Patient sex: F
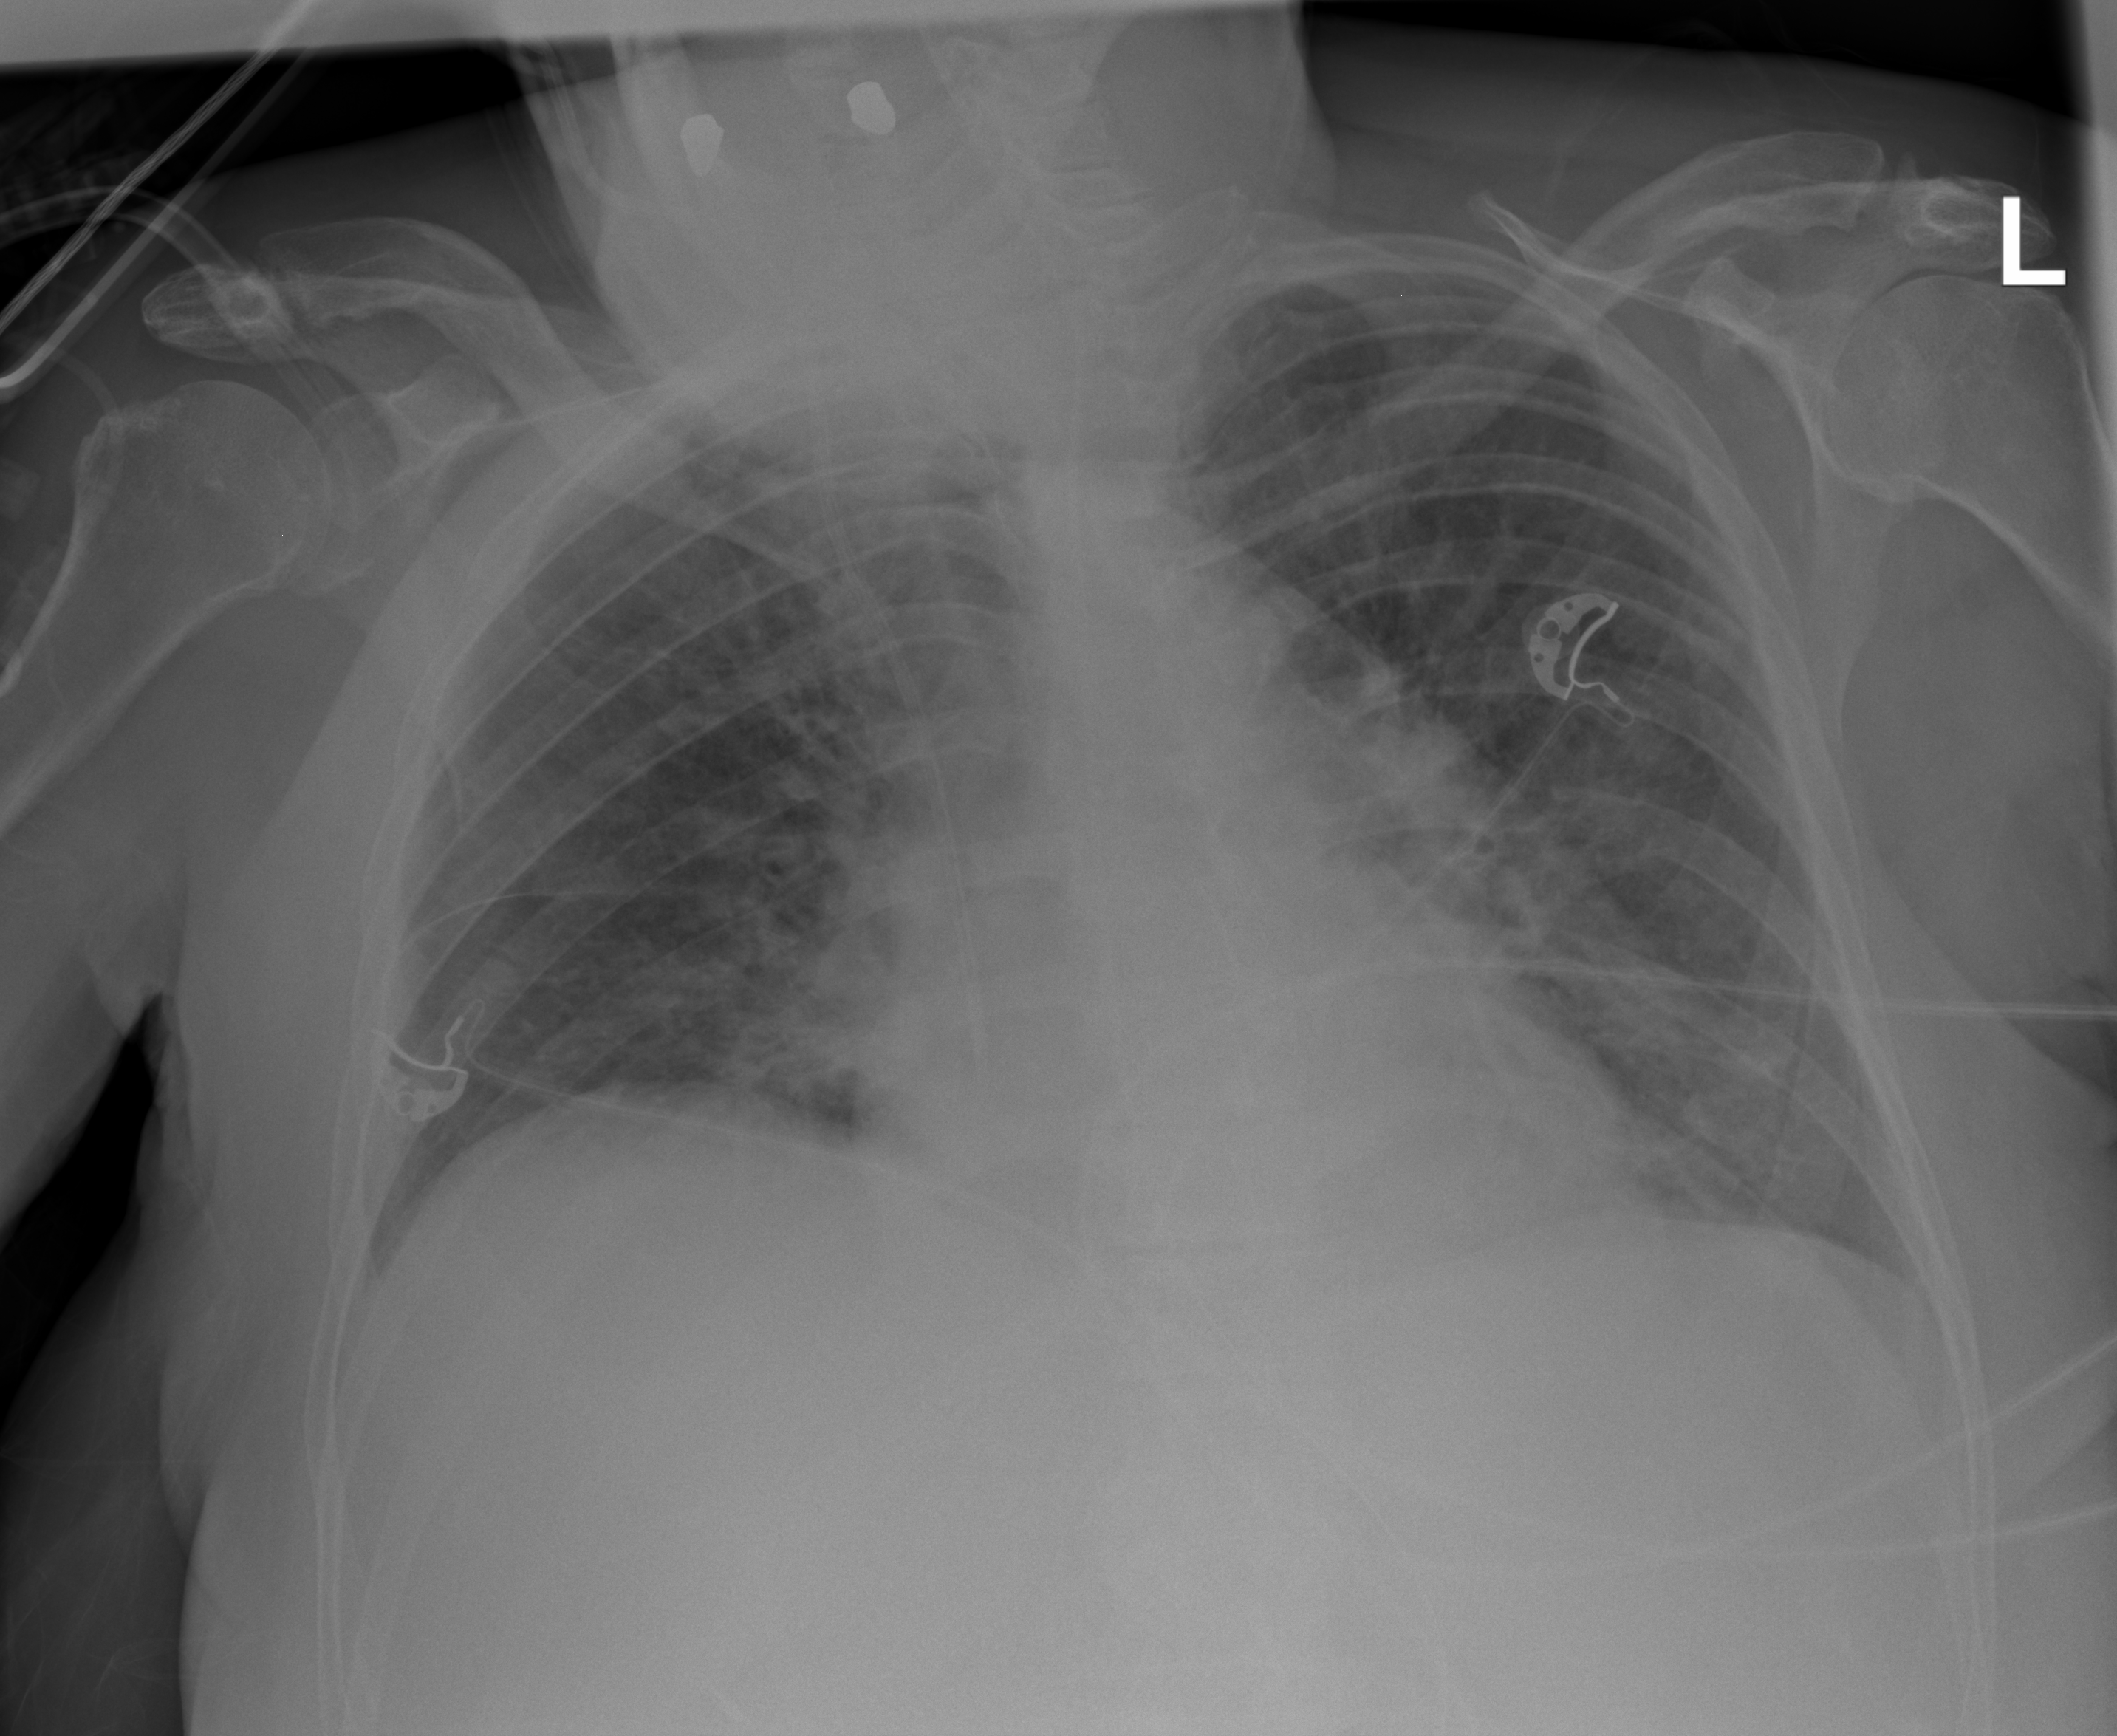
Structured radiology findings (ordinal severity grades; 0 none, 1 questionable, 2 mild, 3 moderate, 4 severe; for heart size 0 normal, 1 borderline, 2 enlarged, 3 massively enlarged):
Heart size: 0
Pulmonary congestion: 0
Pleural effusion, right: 0
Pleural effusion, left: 0
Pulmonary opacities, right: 0
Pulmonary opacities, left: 0
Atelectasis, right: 2
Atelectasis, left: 2